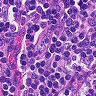
Metastatic tissue present: no